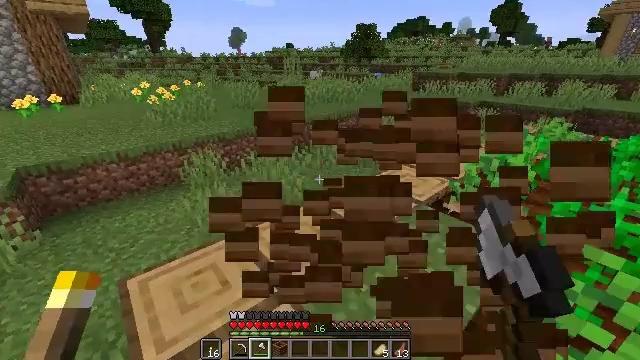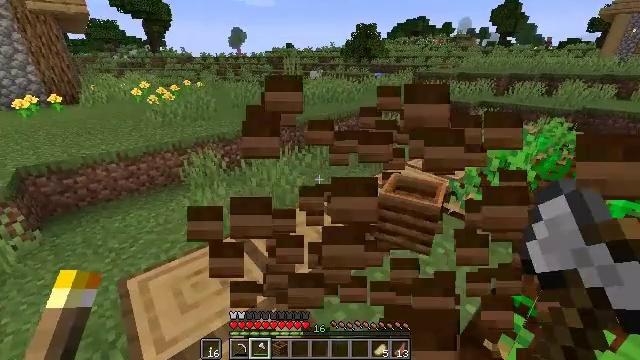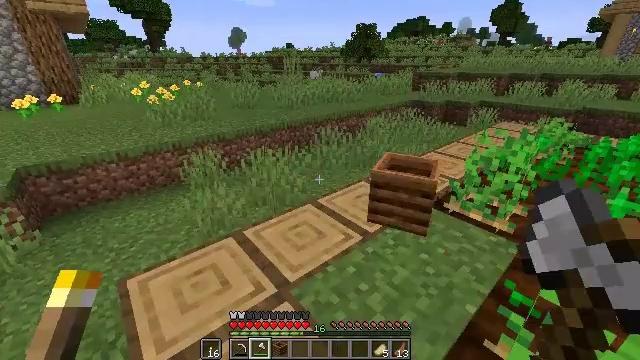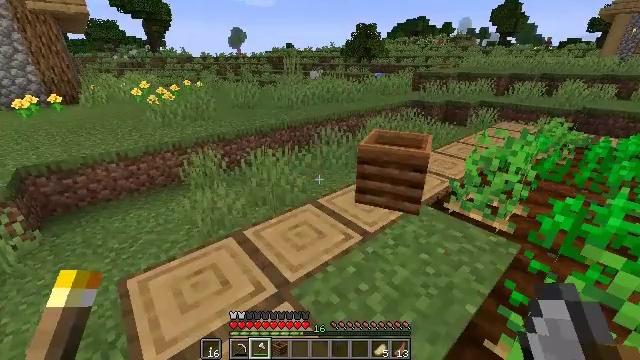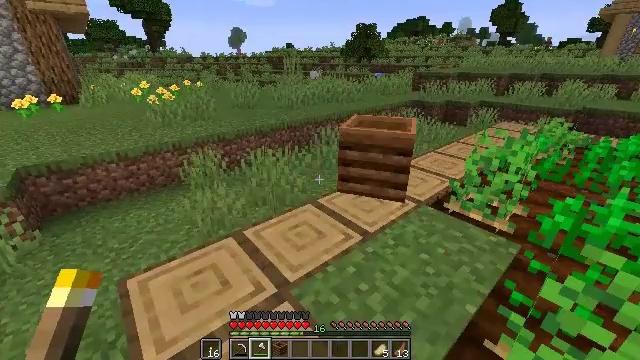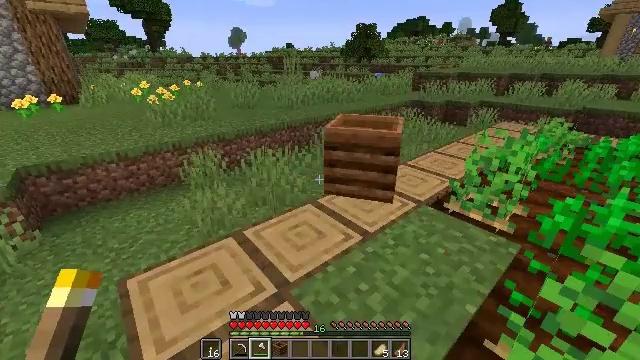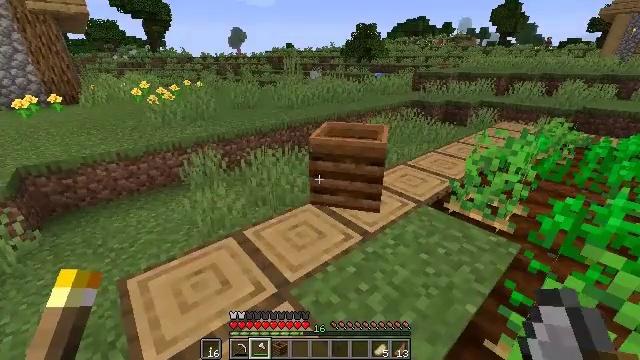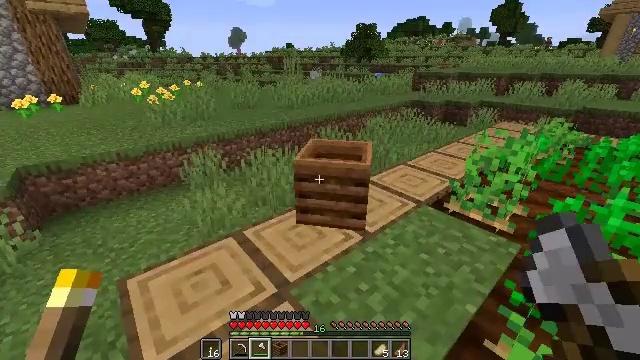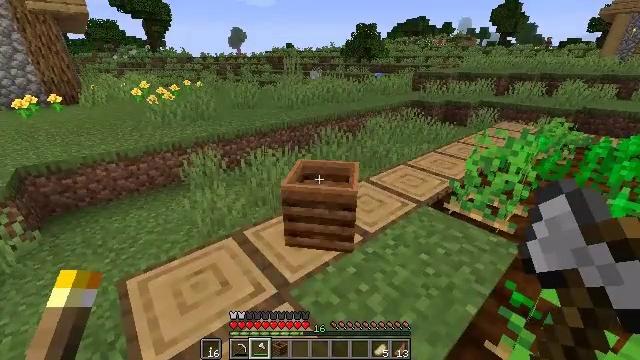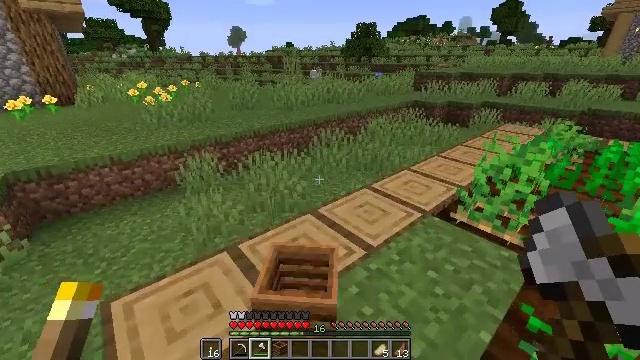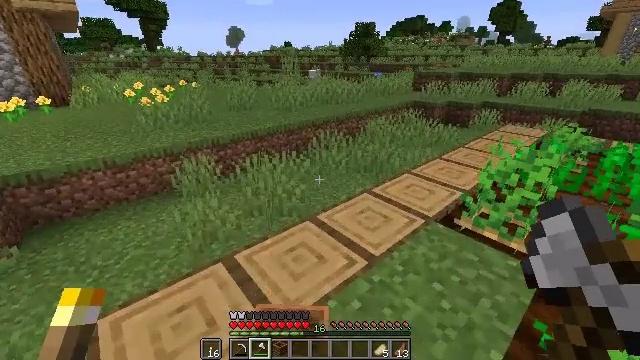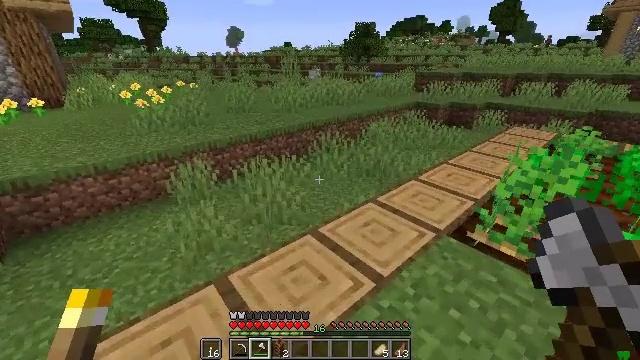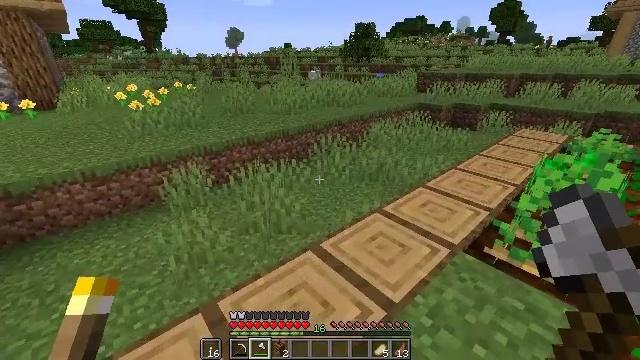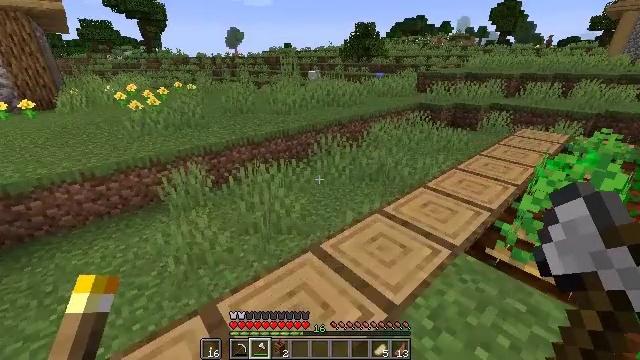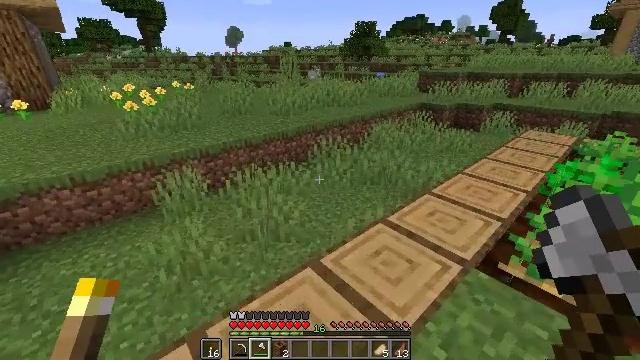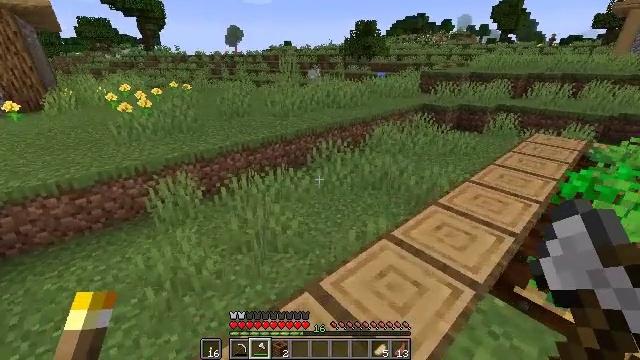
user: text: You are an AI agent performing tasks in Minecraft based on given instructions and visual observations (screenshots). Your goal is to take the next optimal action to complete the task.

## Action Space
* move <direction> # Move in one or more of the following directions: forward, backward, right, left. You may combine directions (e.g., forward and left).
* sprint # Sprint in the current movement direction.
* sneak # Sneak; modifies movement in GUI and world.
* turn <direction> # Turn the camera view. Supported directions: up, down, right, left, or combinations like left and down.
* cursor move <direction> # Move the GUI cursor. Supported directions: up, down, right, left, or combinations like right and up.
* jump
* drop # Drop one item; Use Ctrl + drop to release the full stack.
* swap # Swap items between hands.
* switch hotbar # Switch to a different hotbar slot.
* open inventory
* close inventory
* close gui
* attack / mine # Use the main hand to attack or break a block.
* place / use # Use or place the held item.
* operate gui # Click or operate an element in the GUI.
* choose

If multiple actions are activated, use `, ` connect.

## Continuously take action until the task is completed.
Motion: motion action
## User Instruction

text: Attack the smithing table to collect it.
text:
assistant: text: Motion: no_op
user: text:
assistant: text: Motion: no_op
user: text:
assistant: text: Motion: no_op
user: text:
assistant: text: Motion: no_op
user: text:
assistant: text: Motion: no_op
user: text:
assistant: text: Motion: no_op
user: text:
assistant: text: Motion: no_op
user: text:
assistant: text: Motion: move forward
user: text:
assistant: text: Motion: move forward
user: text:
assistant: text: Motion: move forward
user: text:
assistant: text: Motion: move forward
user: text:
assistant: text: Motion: move forward
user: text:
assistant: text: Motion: move forward
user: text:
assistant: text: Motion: move forward
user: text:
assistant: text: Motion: move forward
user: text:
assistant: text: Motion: move forward
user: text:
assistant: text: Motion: move forward
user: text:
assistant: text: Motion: move forward
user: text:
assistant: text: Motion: move forward, sprint, turn left and up
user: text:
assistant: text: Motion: move forward, sprint, turn left and up
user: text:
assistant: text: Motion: move forward, sprint, turn left
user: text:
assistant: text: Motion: move forward, sprint
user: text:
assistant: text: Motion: move forward, sprint
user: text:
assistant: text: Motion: move forward, sprint
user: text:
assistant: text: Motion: move forward, sprint
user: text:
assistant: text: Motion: move forward, sprint
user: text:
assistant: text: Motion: move forward, sprint
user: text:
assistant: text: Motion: move forward, sprint, turn left
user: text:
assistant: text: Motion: move forward, sprint, turn left
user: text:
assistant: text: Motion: move forward, sprint, jump